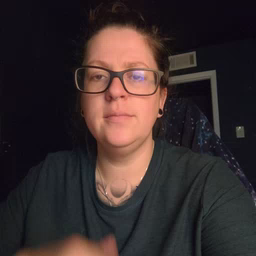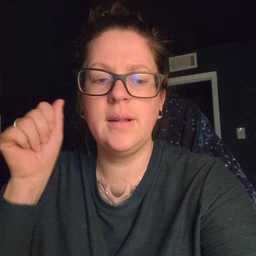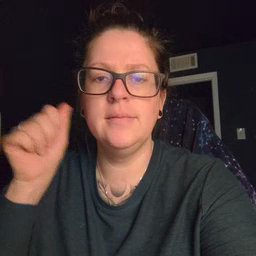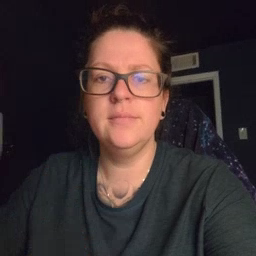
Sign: aunt